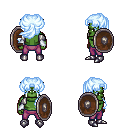
a pixel art fantasy rpg character, male body template, orc, green skin, steel arm armor, magenta pants, white cyan princess hairstyle, white cloth bracers, metal boots, shield, four views (front, back, left, right), 2x2 character sprite sheet, small pixel art, hard edges, no anti-aliasing